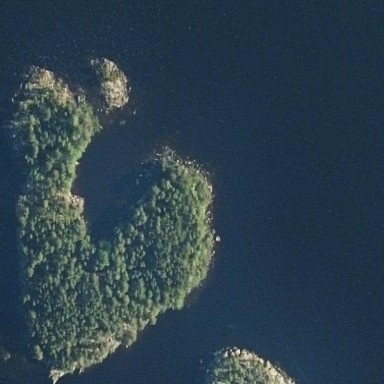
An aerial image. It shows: Islet in woodland nature reserve.